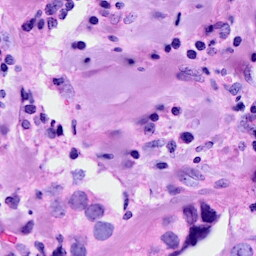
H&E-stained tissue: Breast